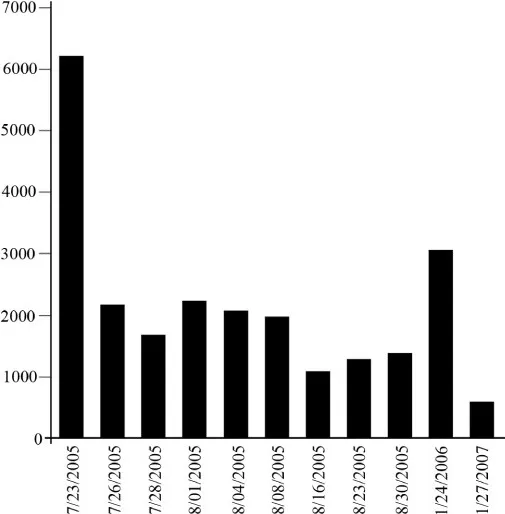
Serum anti-donor DQ5 antibodies decreased after transplantation. Antibodies measured using One Lambda beads and a Luminex Analyzer. The transplant was performed on 24th July 2005.
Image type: chart (chart)